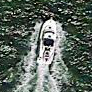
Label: civil